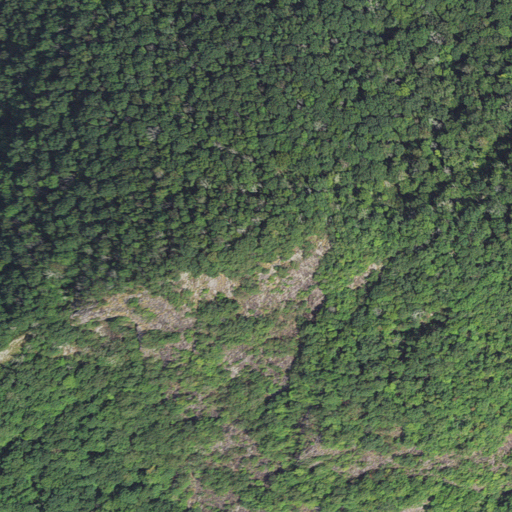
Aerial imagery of mountain in North Carolina named Rocky Knob containing deciduous forest, mixed forest, and shrub